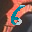
Label: 6